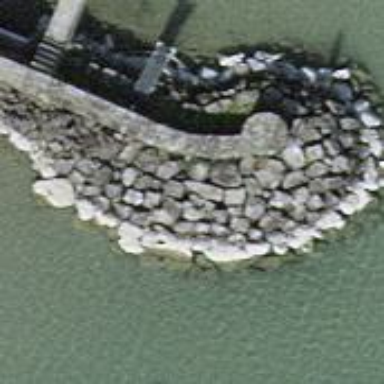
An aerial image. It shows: Man-made pier.